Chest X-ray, AP view. Patient: 35 years old, sex M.
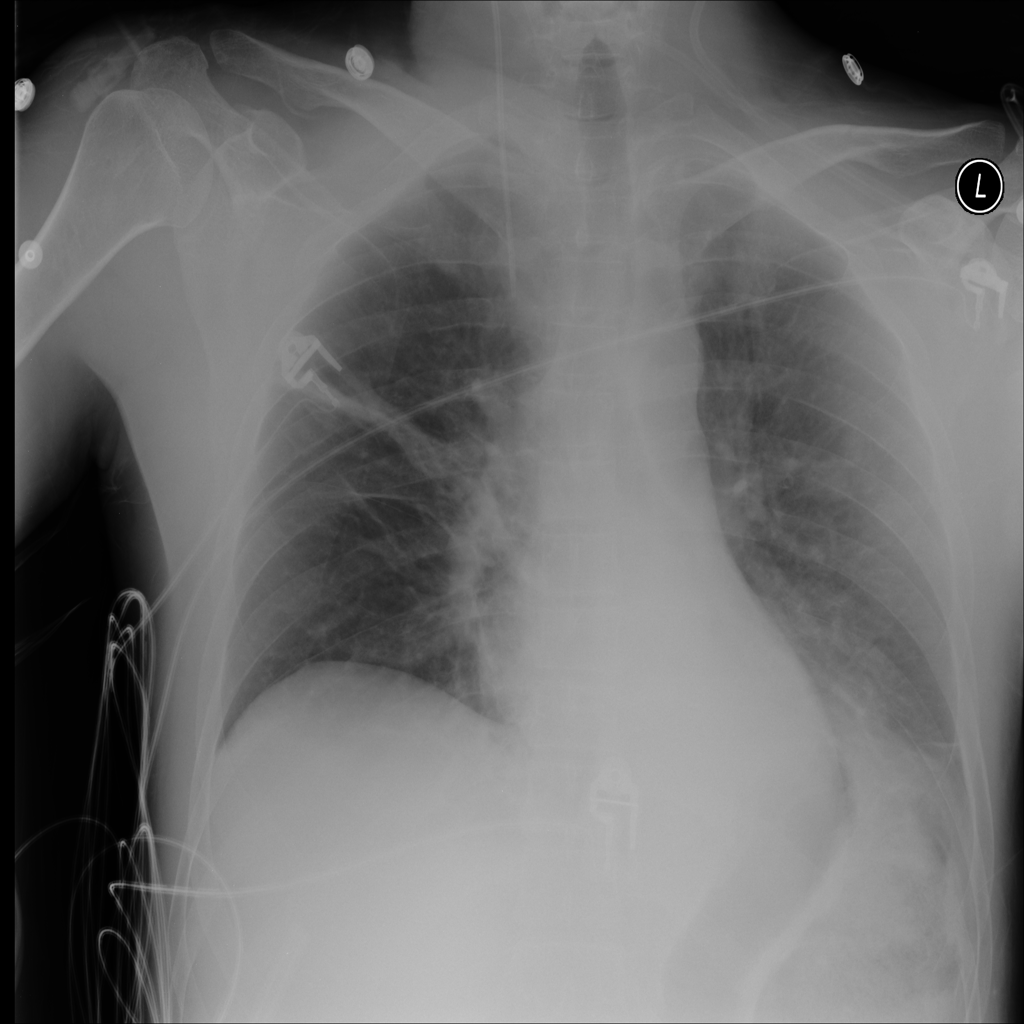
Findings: Atelectasis, Infiltration